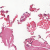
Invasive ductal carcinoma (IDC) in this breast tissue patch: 0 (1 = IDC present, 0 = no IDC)